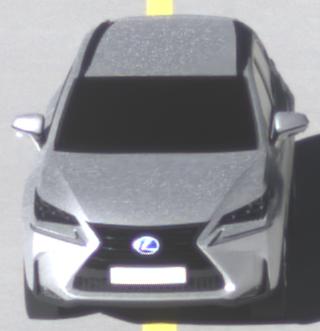
Make: Lexus
Model: NX 300h
Detailed model: NX (AZ1)
Model produced from: 2017/11
Model produced until: 2018/08
Doors: 5
Color: white
Road condition: dry road
Daytime: morning or afternoon
Contrast: high contrast